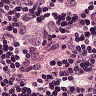
Metastatic tissue present: yes